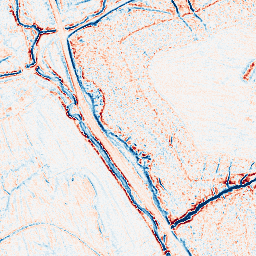
Category: edge_preserving
Decomposition family: anisotropic_diffusion
Decomposition parameters: iterations: 10
kappa: 50
gamma: 0.1
Upsampling method: bicubic
Upsampling parameters: scale: 2
Upsampling scale: 2